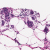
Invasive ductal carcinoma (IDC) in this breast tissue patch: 0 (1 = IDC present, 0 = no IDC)